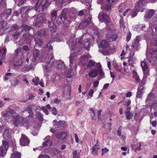
Tumor epithelial tissue: yes
Tumor-associated stroma tissue: yes
Normal tissue: no